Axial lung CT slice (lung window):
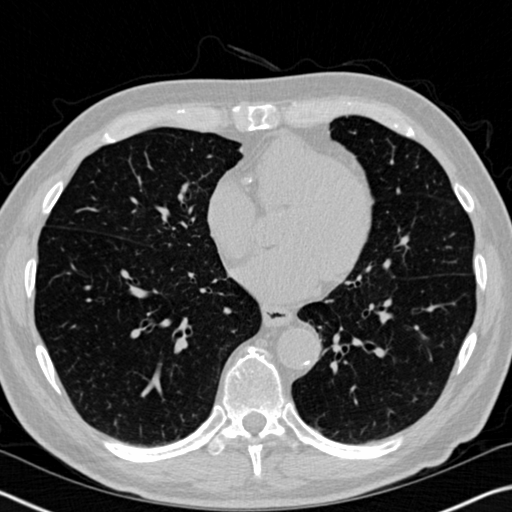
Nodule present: no